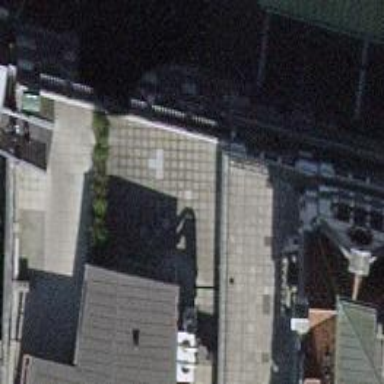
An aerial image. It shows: Cafe.